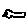
Label: bird